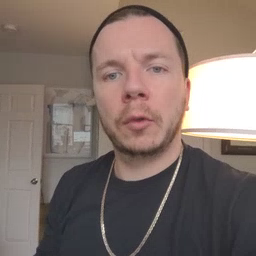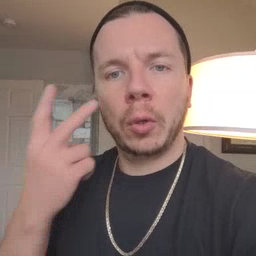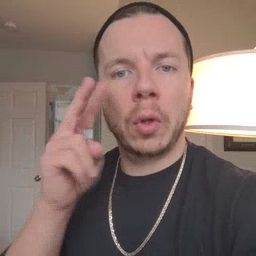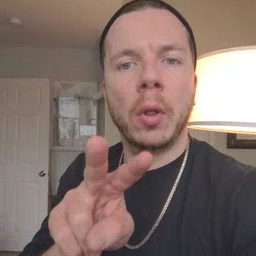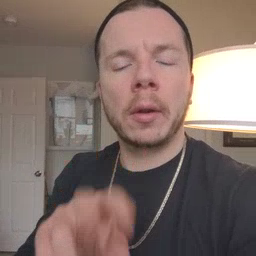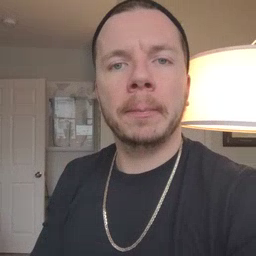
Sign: look